Question: as shown in the picture below the UIPanGestureRecognizer will not pan when the drag started inside the "dead zone" on the top of the screen. This is most likely caused by the notification center.

The touchesMoved:withEvent: method however does get called, so there should be a way to get pan gestures recognized in this area.
Has anyone else came across this issue, are there any workarounds out there yet? Thanks for any help!
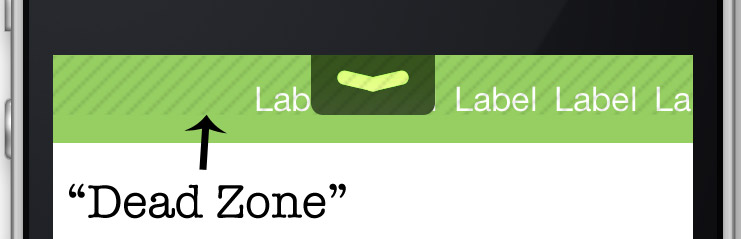
Answer: Solved the problem. The touchesMoved:withEvent: should be implemented this way:
'''
-(void)touchesMoved:(NSSet *)touches withEvent:(UIEvent *)event
{
UITouch *touch = [touches.allObjects objectAtIndex:0];
CGPoint location = [touch locationInView:self];
CGPoint previousLocation = [touch previousLocationInView:self];
CGPoint contentOffset = self.contentOffset;
contentOffset.x -= location.x - previousLocation.x;
[self setContentOffset:contentOffset animated:NO];
}
'''